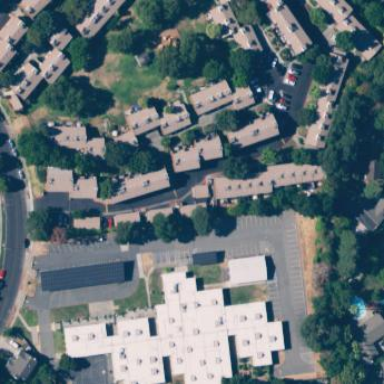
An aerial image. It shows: School.